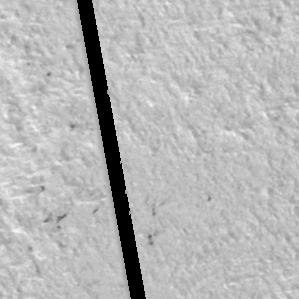
Label: frost